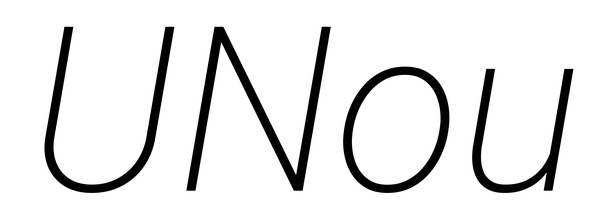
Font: Roboto-Italic_ExtraLight_Italic